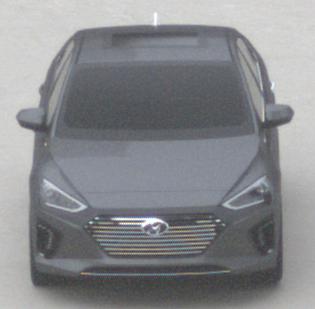
Make: Hyundai
Model: IONIQ Hybrid
Detailed model: IONIQ (AE) Hybrid
Model produced from: 2016/10
Model produced until: 2018/08
Doors: 5
Color: gray
Road condition: dry road
Daytime: morning or afternoon
Contrast: low contrast